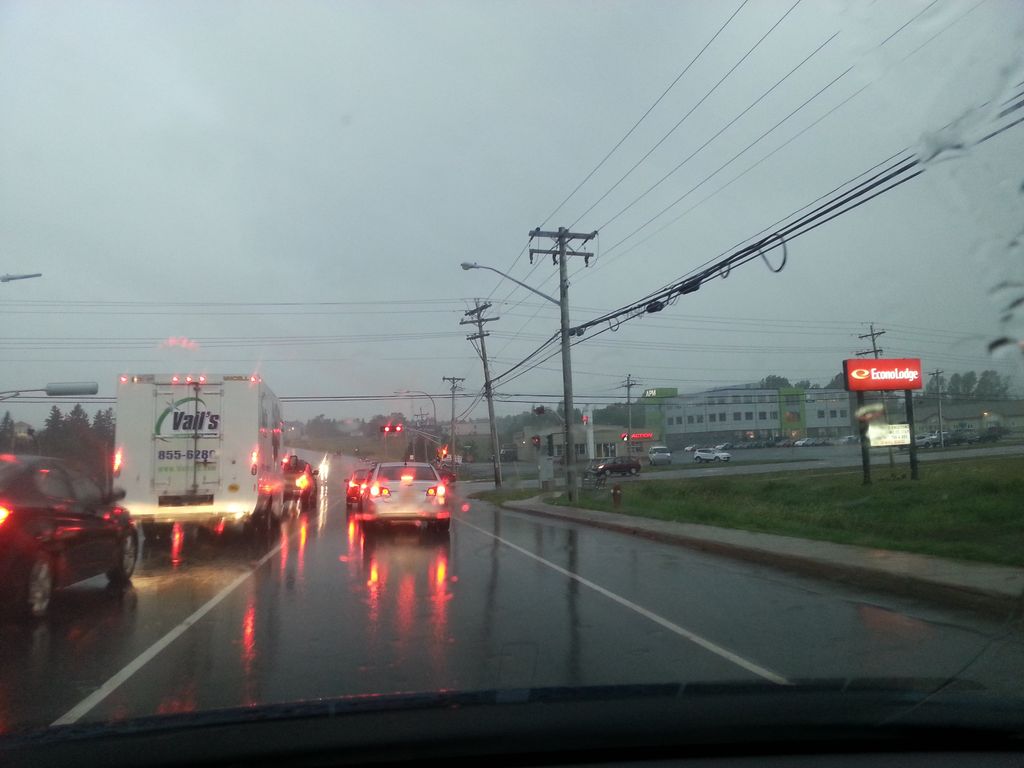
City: charlottetown